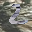
Label: 2